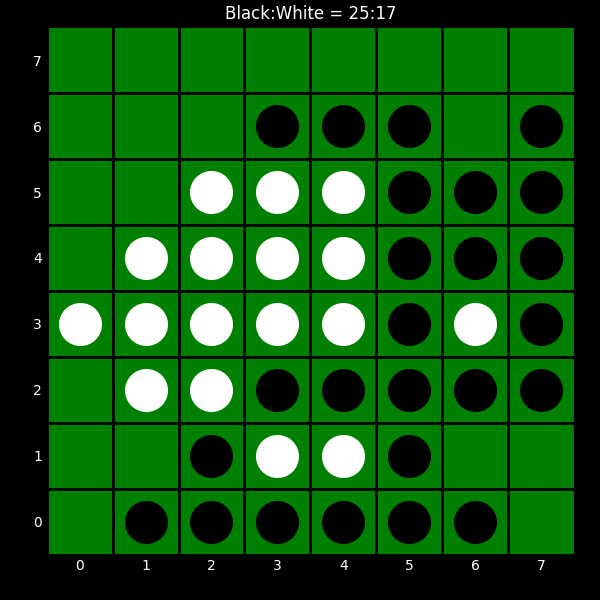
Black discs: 25
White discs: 17